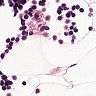
Metastatic tissue present: no